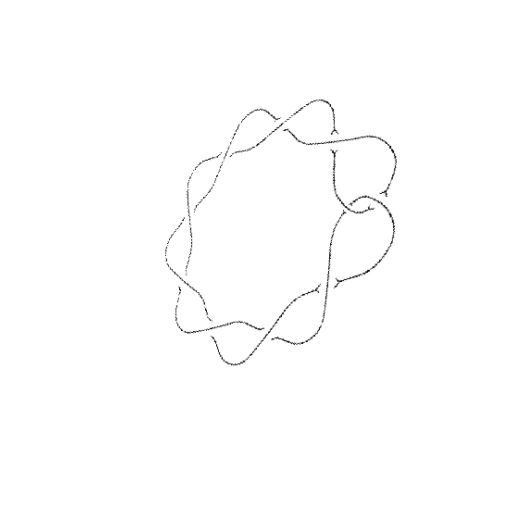
Crossing number: 10